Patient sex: M
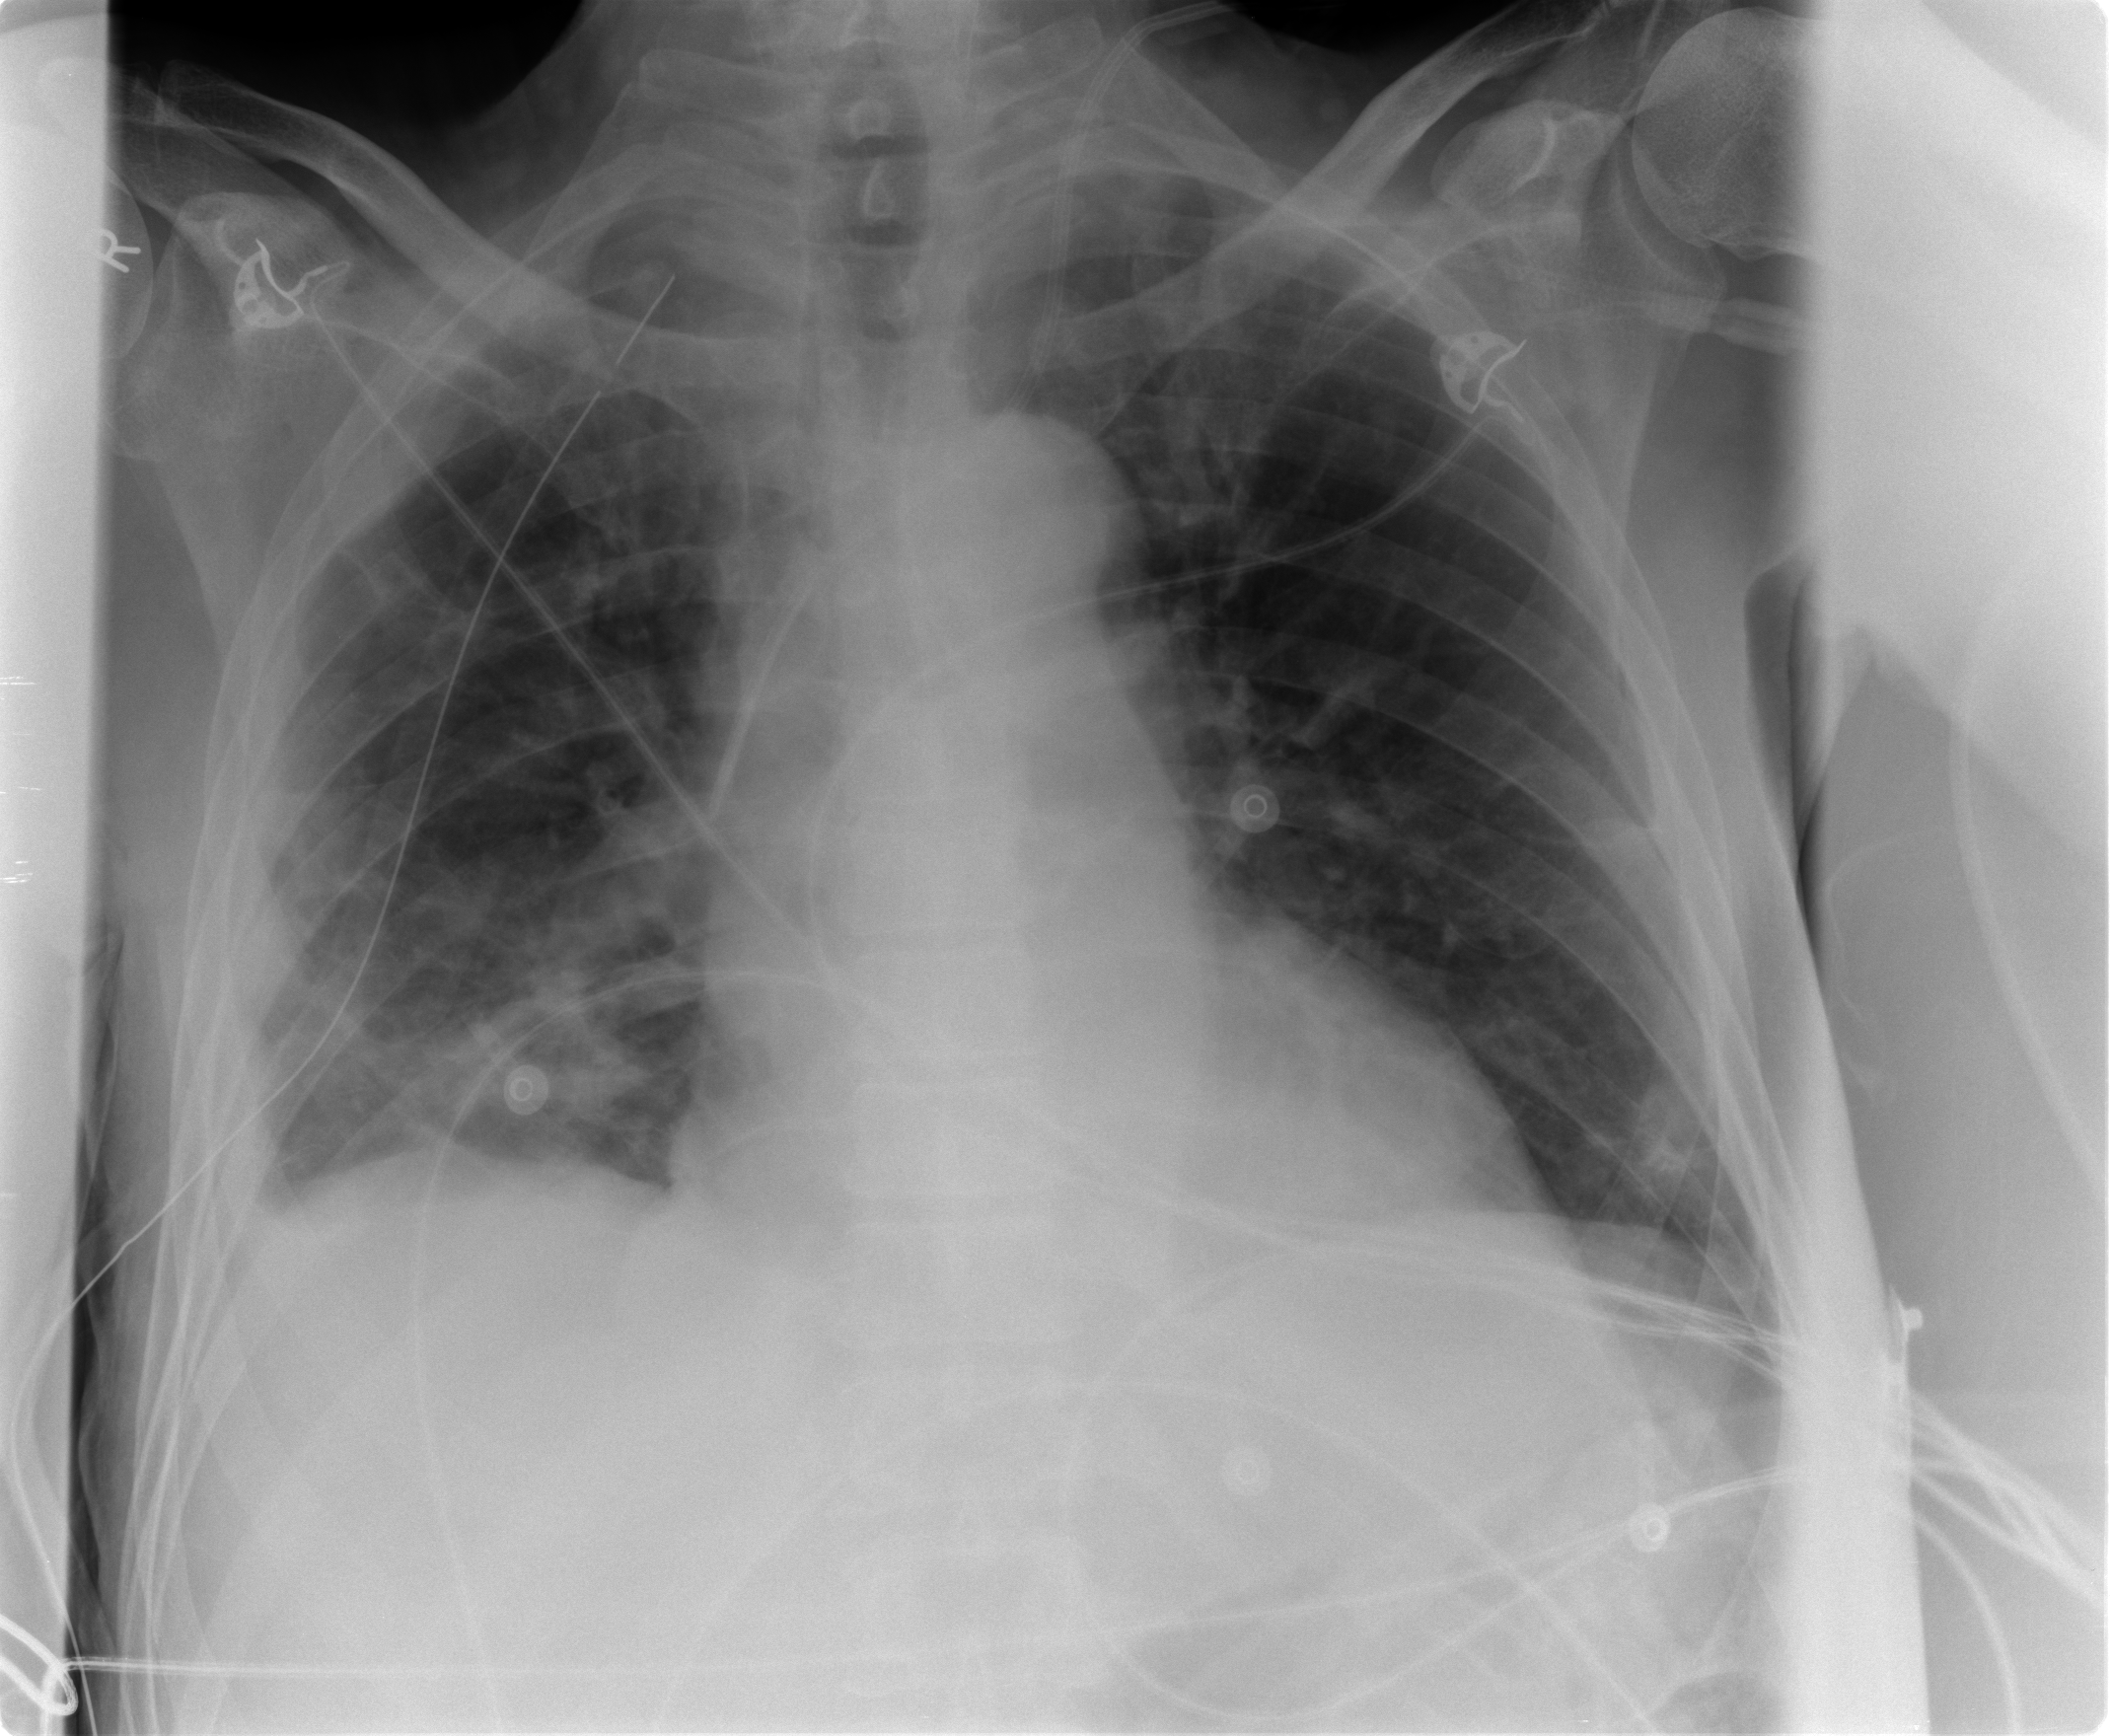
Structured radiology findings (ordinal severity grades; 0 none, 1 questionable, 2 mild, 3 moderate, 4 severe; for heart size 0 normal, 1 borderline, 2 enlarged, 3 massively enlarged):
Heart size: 0
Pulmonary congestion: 0
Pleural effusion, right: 2
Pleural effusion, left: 0
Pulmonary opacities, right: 0
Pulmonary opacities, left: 0
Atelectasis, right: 2
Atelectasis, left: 0